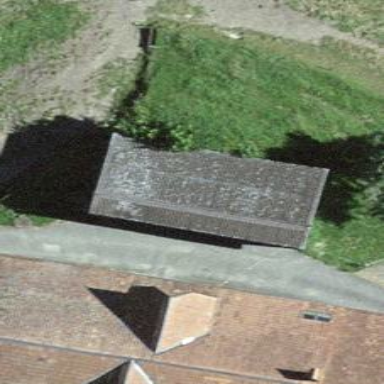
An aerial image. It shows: Barn.